Question: Our application uses GWT to create complex UIs but the data is served up by a Coldfusion web server running externally on a different domain.
The code works fine when compiled and deployed in the same domain as the Coldfusion server but gives this error when running in hosted mode when trying to make a Cross Domain AJAX request.
'http://devxxx/myfile.cfm'

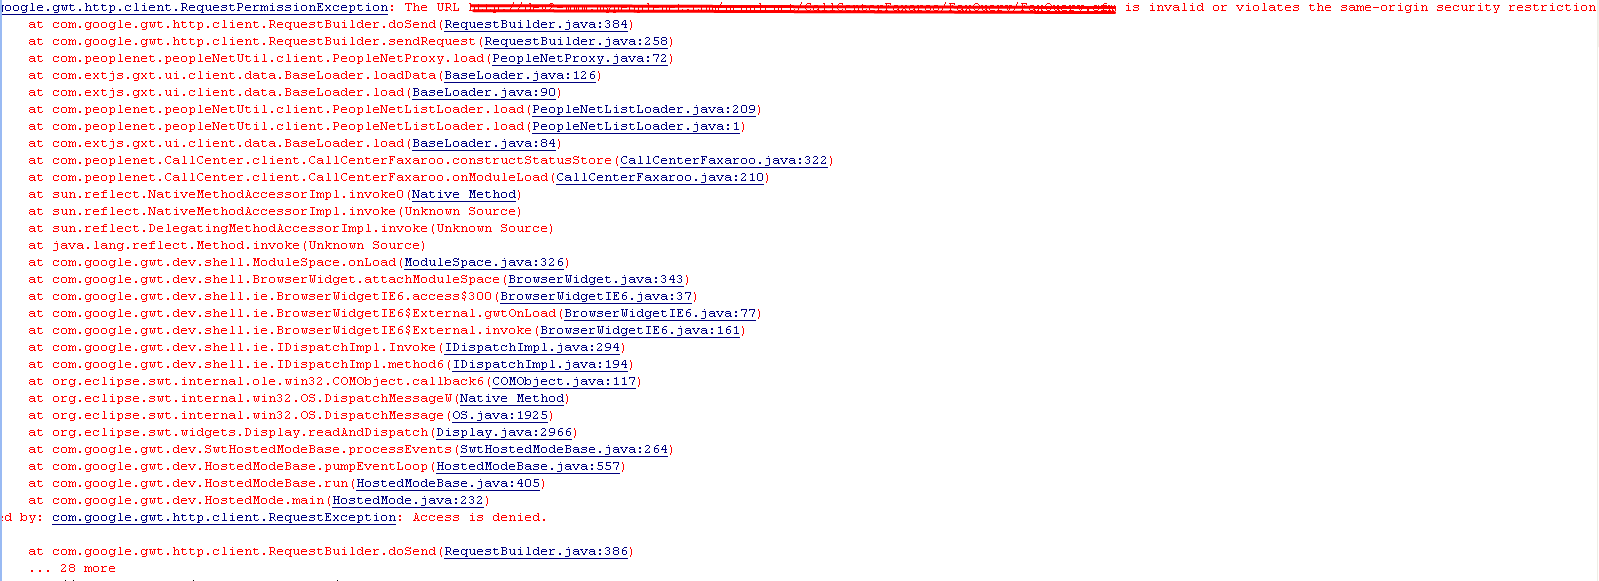
Answer: After much research,changing the Security Level to Medium-Low in the Local Intranet zone in IE fixed it for me.
Just leaving this here in case someone walks this path :)